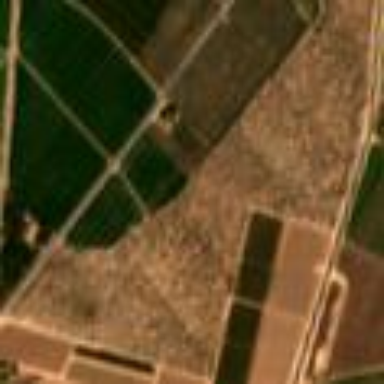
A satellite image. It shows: Evergreen orchard with broadleaved date palms.